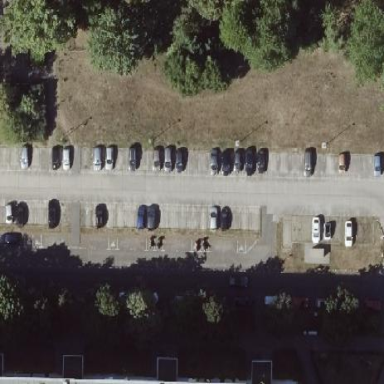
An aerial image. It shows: Parking area with surface.